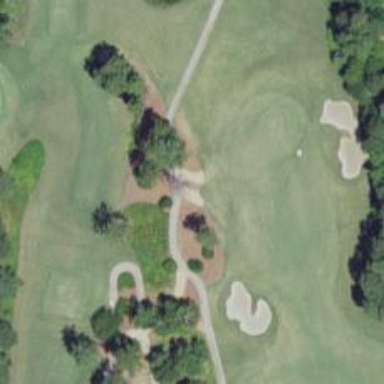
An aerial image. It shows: Path designated for golf carts.